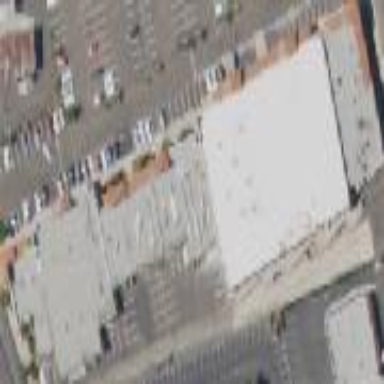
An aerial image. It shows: Retail building with flat roof.